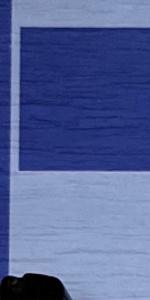
Label: Empty